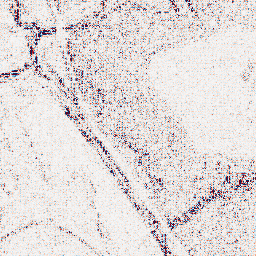
Category: wavelet
Decomposition family: wavelet_dwt
Decomposition parameters: wavelet: sym4
level: 1
Upsampling method: sinc_hamming
Upsampling parameters: scale: 8
kernel_size: 16
Upsampling scale: 8